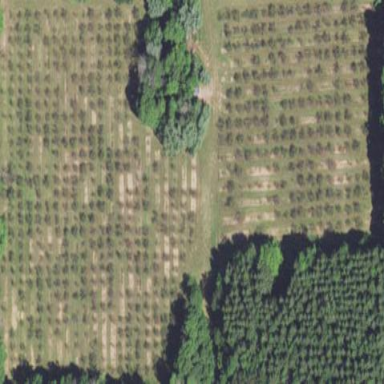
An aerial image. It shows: Orchard.